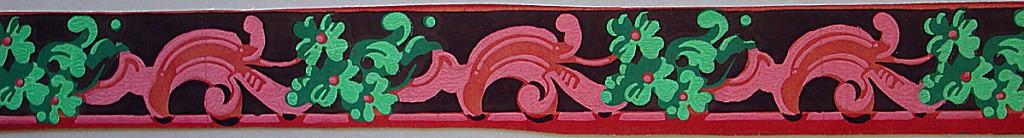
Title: Border
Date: ca. 1850
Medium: Block-printed
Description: Alternating scrolls and floral forms. Printed in pinks and greens on deep violet ground.